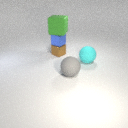
large cyan rubber sphere behind large gray rubber sphere